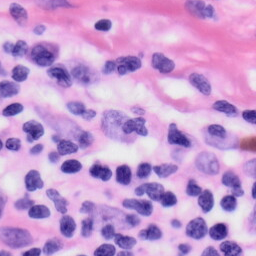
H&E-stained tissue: Skin